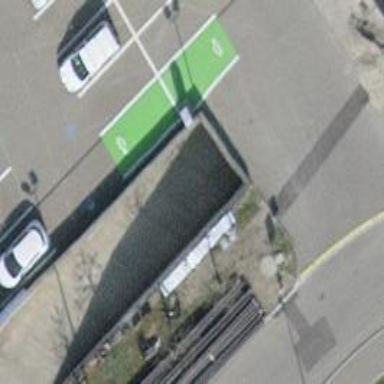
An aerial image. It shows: Parking entrance.